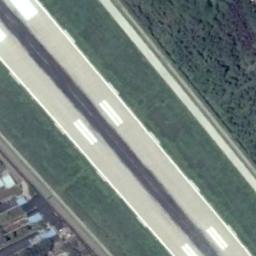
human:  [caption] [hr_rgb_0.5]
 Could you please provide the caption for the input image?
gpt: There is a large green lawn next to the runway  There are many buildings next to the runway  There are white short and thick signs on the runway .

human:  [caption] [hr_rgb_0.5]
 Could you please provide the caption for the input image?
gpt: The two runways are between a forest and some buildings .

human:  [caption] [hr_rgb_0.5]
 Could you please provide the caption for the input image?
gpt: The runway is on the grass next to the trees .

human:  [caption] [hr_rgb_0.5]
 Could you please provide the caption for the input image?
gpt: There are many trees and buildings on either side of the runway .

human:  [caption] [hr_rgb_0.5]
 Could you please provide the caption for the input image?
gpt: There are green lawns beside the runway .